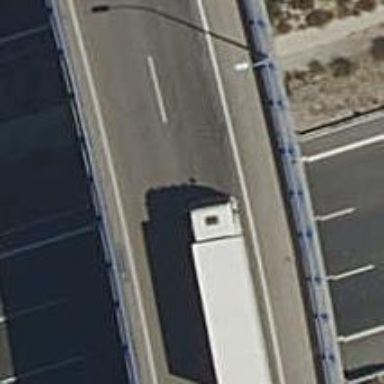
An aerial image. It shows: Bridge on motorway link.